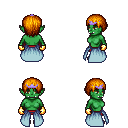
a pixel art fantasy rpg character, female body template, orc, green skin, overskirt, red pants, dark blonde plain hairstyle, purple tiara, gold gloves, four views (front, back, left, right), 2x2 character sprite sheet, small pixel art, hard edges, no anti-aliasing